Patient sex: F
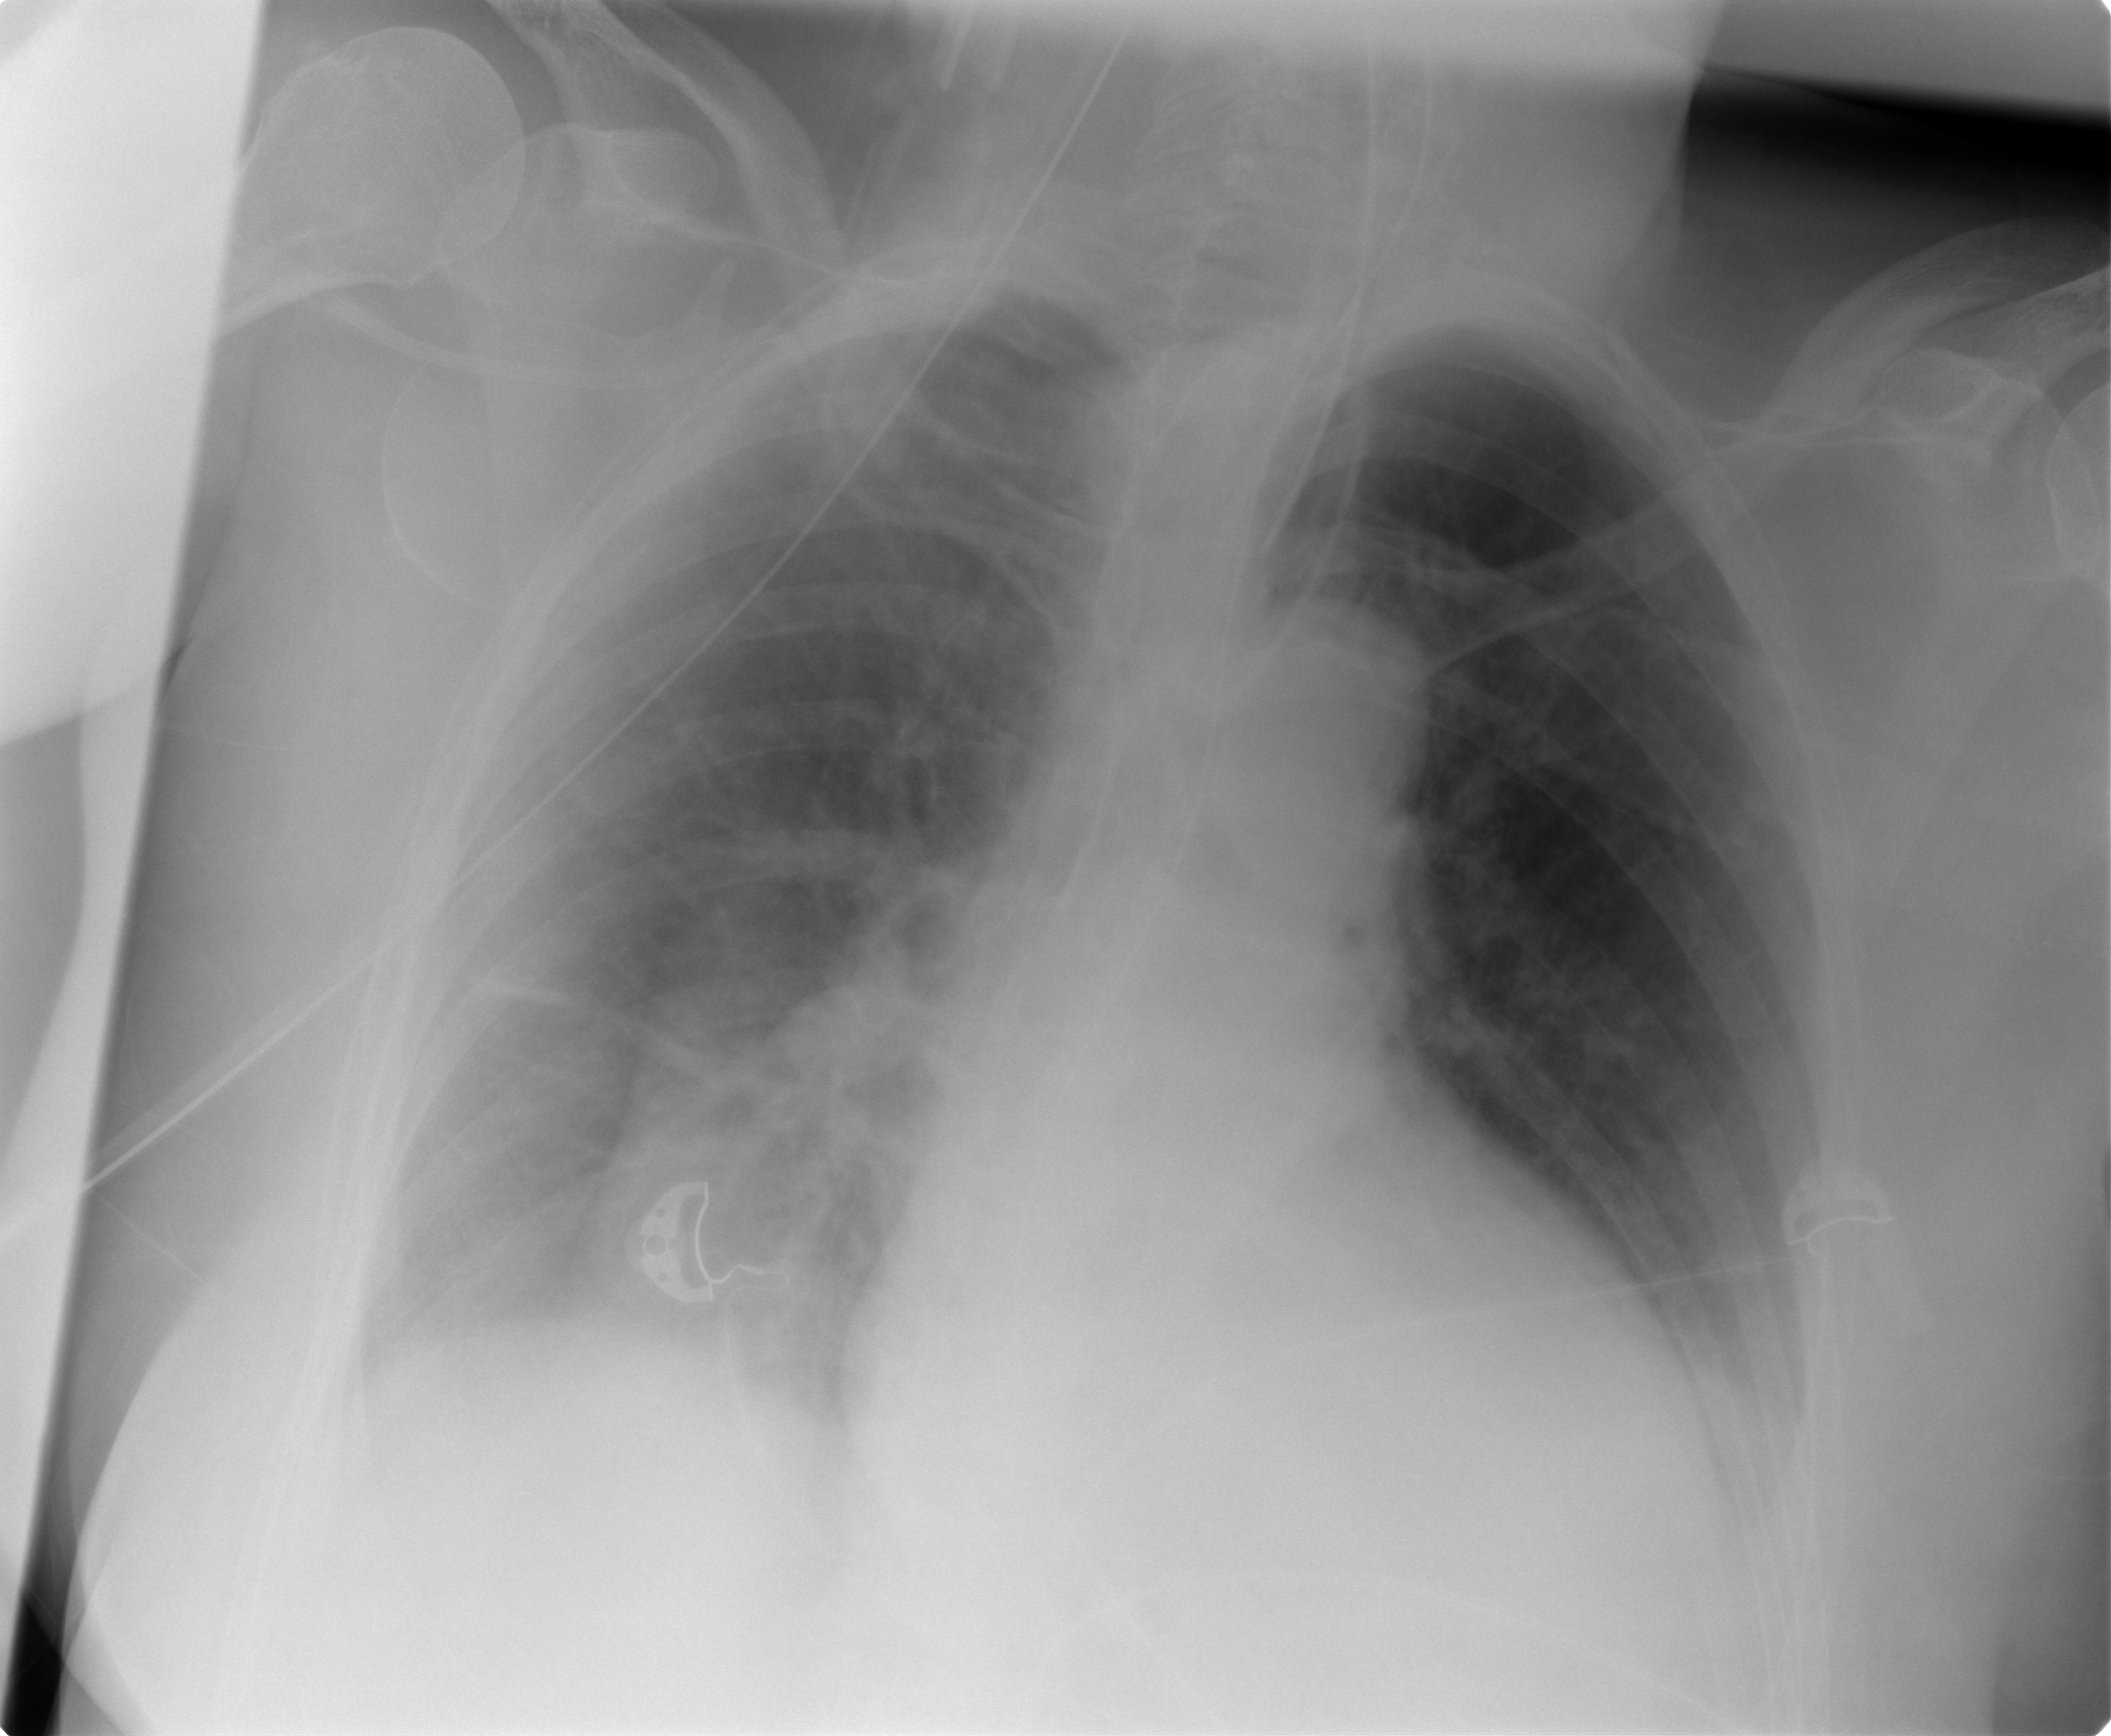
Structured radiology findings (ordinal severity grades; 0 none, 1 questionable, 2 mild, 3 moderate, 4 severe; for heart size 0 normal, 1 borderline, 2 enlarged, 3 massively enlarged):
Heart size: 0
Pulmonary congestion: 0
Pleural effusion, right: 3
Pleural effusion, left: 2
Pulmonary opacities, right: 0
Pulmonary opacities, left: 0
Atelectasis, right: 2
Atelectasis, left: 2